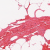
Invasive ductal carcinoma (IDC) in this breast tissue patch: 0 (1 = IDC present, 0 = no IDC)